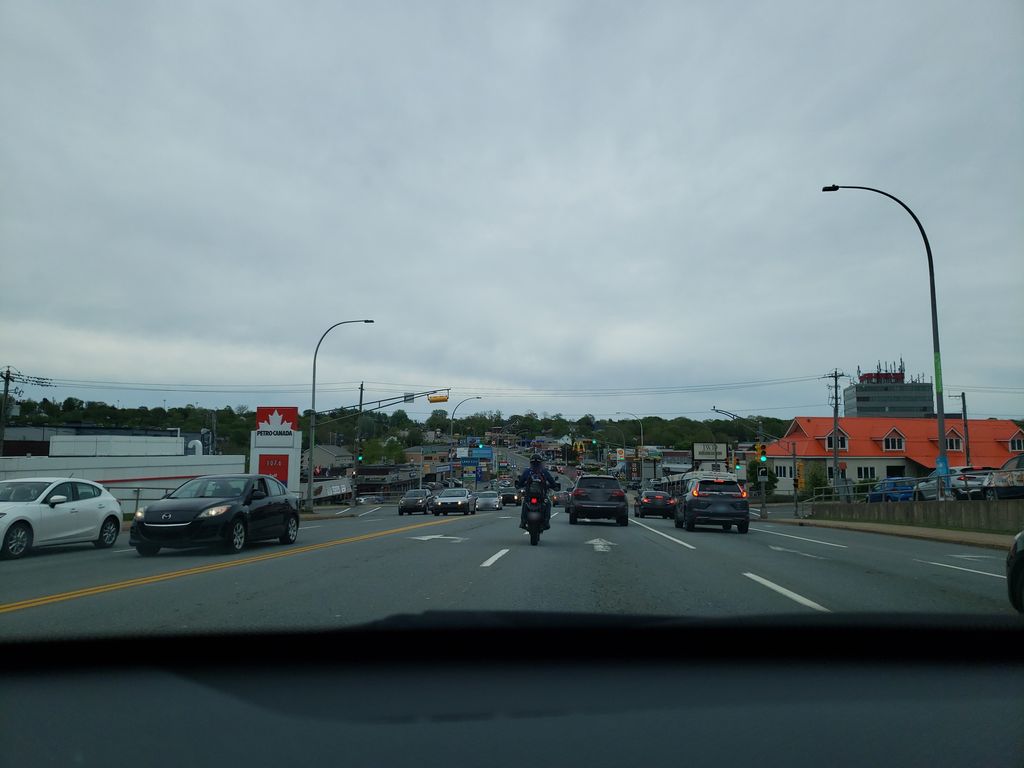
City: halifax